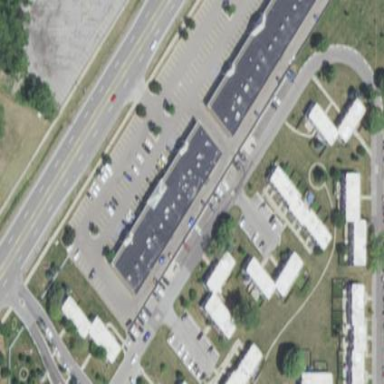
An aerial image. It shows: Retail building.